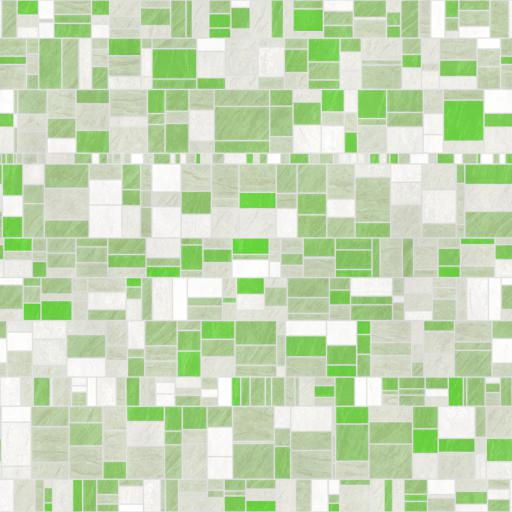
Tags: green small tiled tiles white